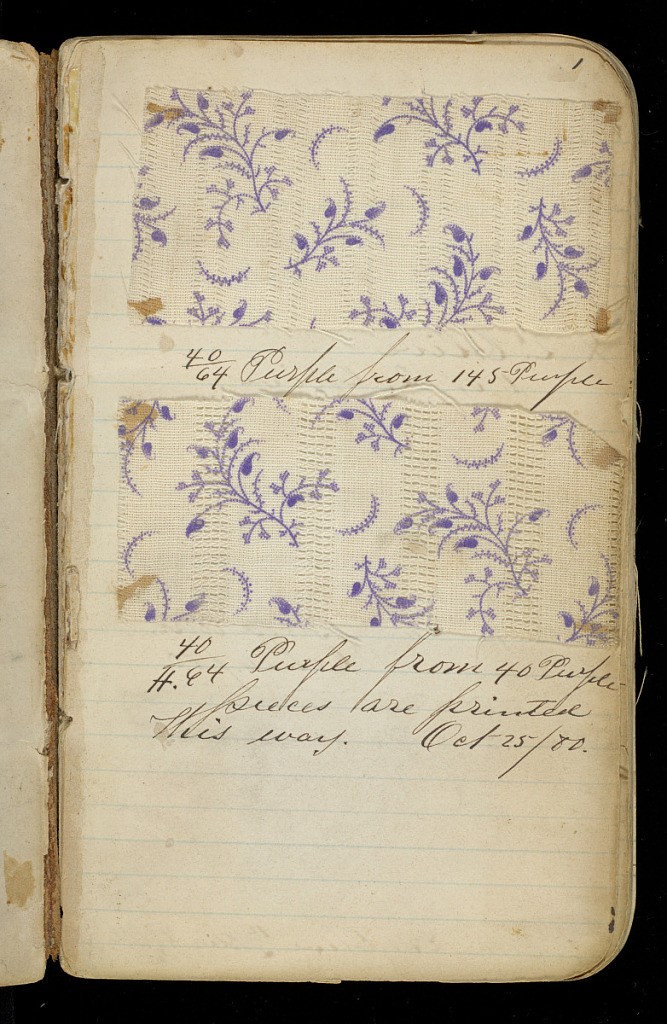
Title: Printer's sample book
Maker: Old Pacific Print Works, Lawrence, MA, USA
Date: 1880–81
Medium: leather, paper, cotton
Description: Small notebook with handwritten formulas for dyestuffs for printed textiles. Contains 149 samples of printed fabric.